Question: So, basically i have next piece of code:
'''
llPhotoTest.setDrawingCacheEnabled(false);
llPhotoTest.setDrawingCacheEnabled(true);
...
llPhotoTest.getDrawingCache();
'''
First time everything is ok, but second time cached picture stay the same.
I've seen a lot of solutions for this problem but nothing works for me. I would appreciate any help or suggestion. Thank you in advance
I've tried:
'''
llPhotoTest.setDrawingCacheEnabled(true);
llPhotoTest.getDrawingCache();
llPhotoTest.setDrawingCacheEnabled(false);
'''
Also I've tried
'''
llPhotoTest.buildDrawingCache();
llPhotoTest.getDrawingCache();
llPhotoTest.destroyDrawingCache();
'''
Still same picture :(
There is a layout bounds

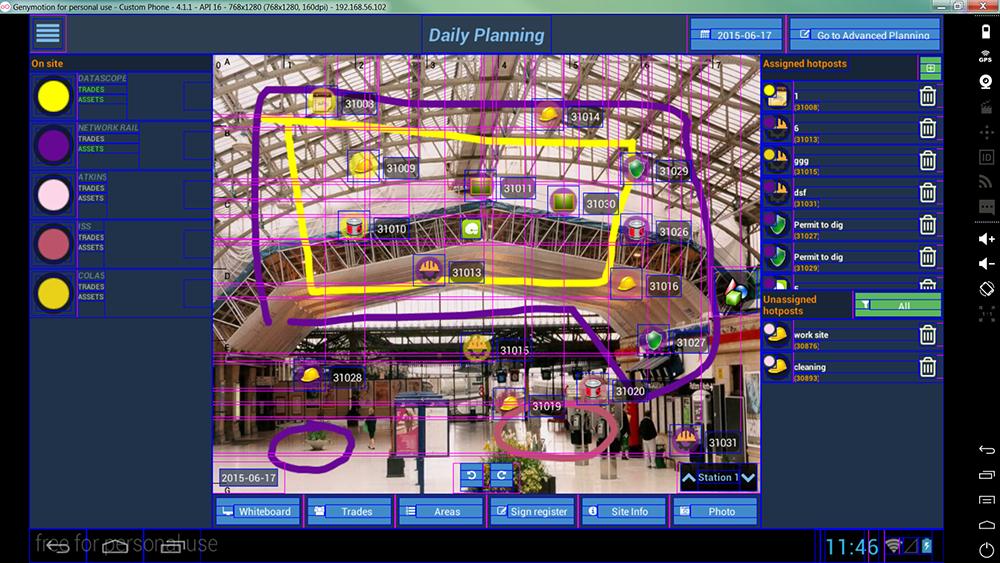
Answer: Thanks to everybody! I found solution, that's was an Issue.
'llPhotoTest.setLayerType(View.LAYER_TYPE_SOFTWARE, null);'
From documentation <URL>:
'Indicates that the view has a software layer. A software layer is backed by a bitmap and causes the view to be rendered using Android's software rendering pipeline, even if hardware acceleration is enabled.'